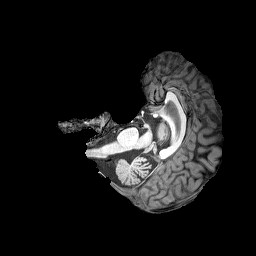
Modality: T1w
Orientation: axial
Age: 34
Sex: female
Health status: healthy